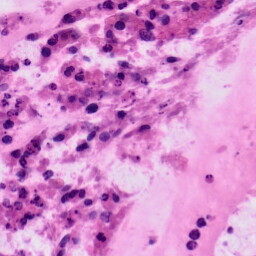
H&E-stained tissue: Colon